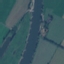
Land use / land cover class: River